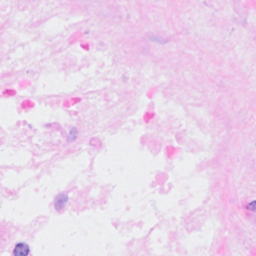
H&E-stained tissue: Breast